Question: TFS2010- Work item Search Popup control is not working ,no error message is showing .Please share your valueable comments on it .Thanks in advance

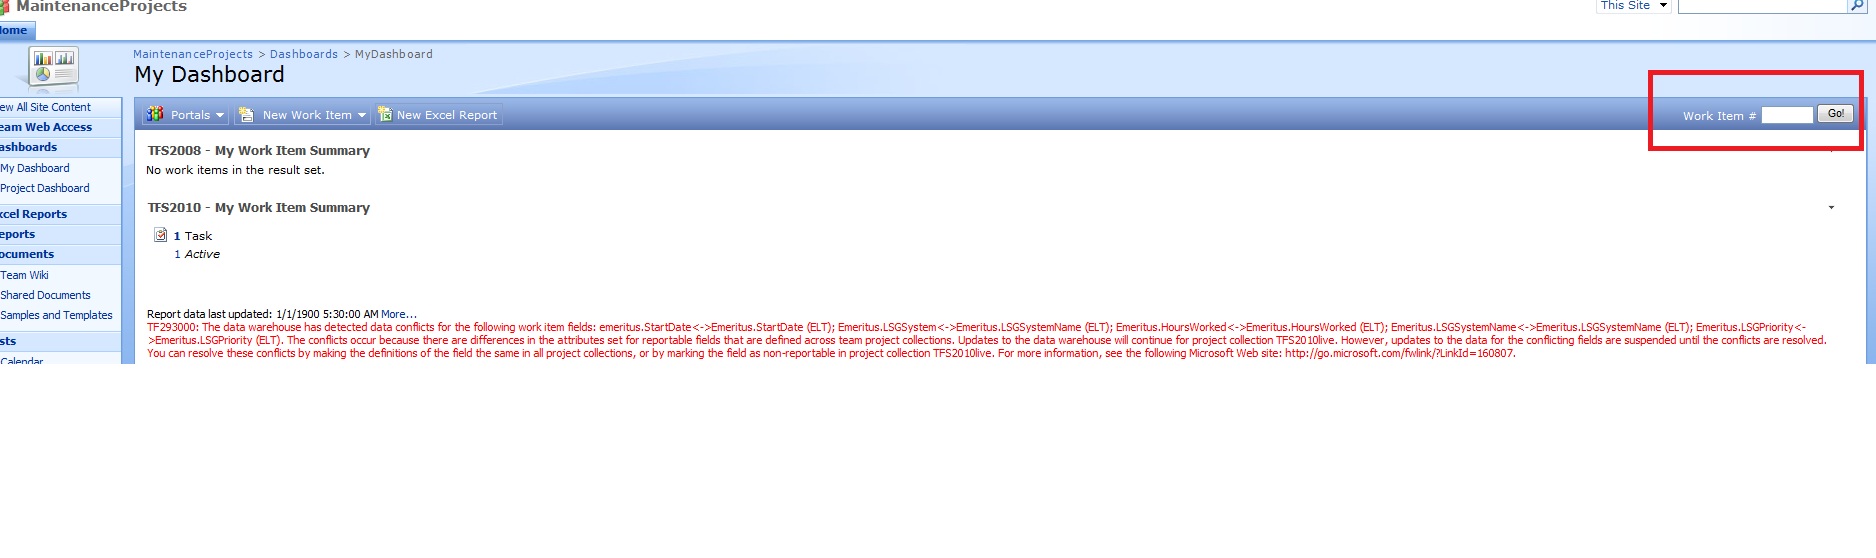
Answer: <URL> .Solved the issue